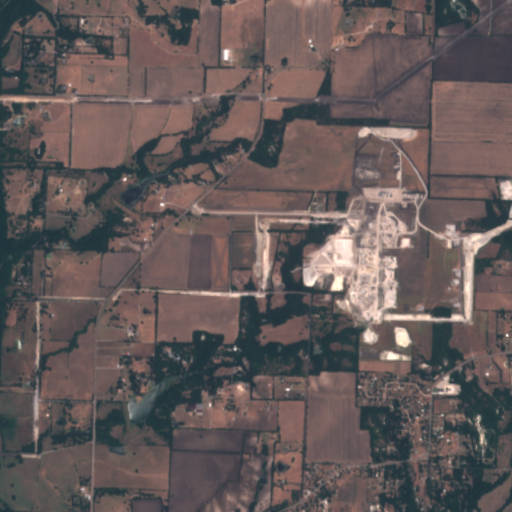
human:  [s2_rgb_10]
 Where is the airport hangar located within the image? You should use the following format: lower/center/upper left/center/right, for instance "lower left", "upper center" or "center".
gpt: The airport hangar is located in the upper center of the image.
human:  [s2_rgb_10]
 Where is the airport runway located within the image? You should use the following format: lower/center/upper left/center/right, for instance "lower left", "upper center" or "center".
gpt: The airport runway is located in the upper center of the image.
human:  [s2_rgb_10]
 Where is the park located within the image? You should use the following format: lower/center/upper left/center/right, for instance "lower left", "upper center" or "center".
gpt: The park is located in the center left of the image.
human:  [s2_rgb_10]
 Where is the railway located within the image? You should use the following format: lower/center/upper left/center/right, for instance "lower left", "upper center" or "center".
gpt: The railway is located in the upper of the image.
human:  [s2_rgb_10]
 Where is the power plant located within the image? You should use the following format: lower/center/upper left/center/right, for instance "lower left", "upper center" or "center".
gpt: There is no power plant in the image.